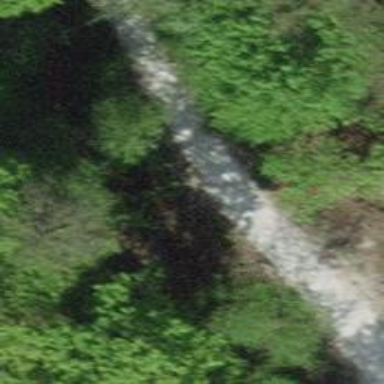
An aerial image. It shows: Unpaved footway.